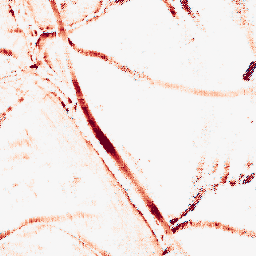
Category: morphological
Decomposition family: morphological_rect
Decomposition parameters: operation: opening
width: 10
height: 10
Upsampling method: regularized
Upsampling parameters: scale: 4
lambda_reg: 0.1
Upsampling scale: 4